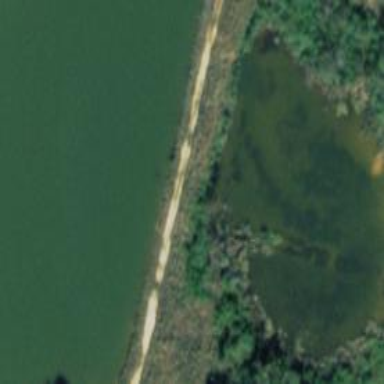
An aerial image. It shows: Reservoir.